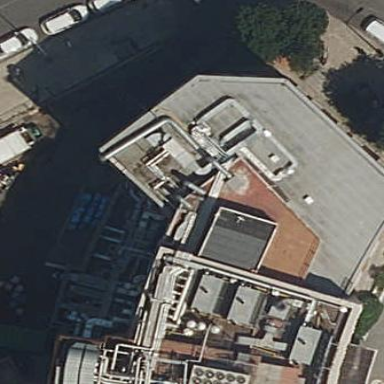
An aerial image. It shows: Part of building is shown in the image.